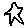
Label: star